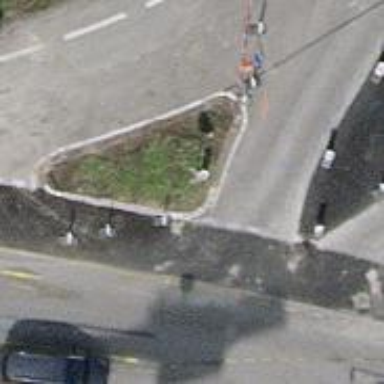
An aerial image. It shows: Uncontrolled zebra crossing on the road.